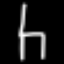
Label: chair